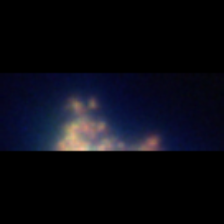
Taxon: Unknown_detritus
Group: Unknown